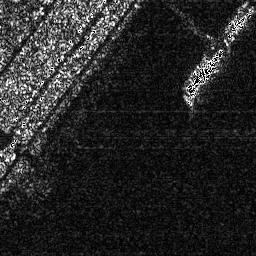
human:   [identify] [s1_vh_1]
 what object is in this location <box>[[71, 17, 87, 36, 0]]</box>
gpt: <ref>1 large ship at the top right</ref>

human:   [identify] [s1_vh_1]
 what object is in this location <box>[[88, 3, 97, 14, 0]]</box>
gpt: <ref>1 medium ship at the top right</ref>